Question: How to calculate location of the point (x,y) , that is far from point 1 (which has lat1 and lon1 coords) for distance d as shown in picture

Known parameters:
Point1 = [lat1,lon1],
Point2 = [lat2,lon2],
Distance = d, ( in meters )
Angle = a = atan( (lat2 - lat1) / (lon2 - lon1) )
Need to find:
Destination Point: x and y value.
In one word, I need something like vice versa of this
'''
CLLocation *location1;
CLLocation *location2;
double distance = [location1 distanceFromLocation:location2];
'''
e.g. calculate location2 by given distance and angle.
What I've tried
'''
double lat = location1.coordinate.latitude + distance * sin(alpha);
double lon = location1.coordinate.longitude + distance * cos(alpha);
'''
But those values are wrong, because 1 latitude and 1 longitude not equal to 1 meters.
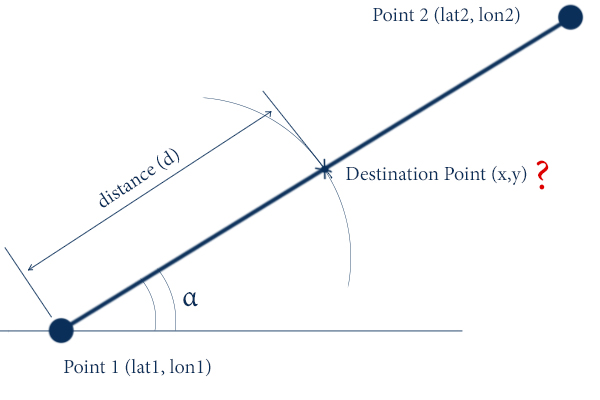
Answer: '''
CLLocation Point1;
CLLocation Point2;
float targetDistance;
float length = sqrt((Point1.x-Point2.x)*(Point1.x-Point2.x) + (Point1.y-Point2.y)*(Point1.y-Point2.y));
CLLocation result;
result.x = Point1.x + (Point2.x-Point1.x)*(targetDistance/length);
result.y = Point1.y + (Point2.y-Point1.y)*(targetDistance/length);
'''
Or in other words 'Point1 + normalized(Point2-Point1)*targetDistance'
Since you have an angle you could also do:
'''
Point1 + (cos(angle)*targetDistance, sin(angle)*targetDistance)
'''